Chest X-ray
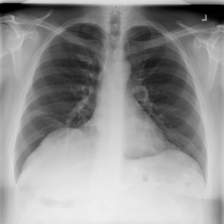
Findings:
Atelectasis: negative
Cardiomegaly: negative
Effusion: negative
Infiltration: negative
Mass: negative
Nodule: negative
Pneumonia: negative
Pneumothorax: negative
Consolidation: negative
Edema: negative
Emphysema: negative
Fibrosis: negative
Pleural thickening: negative
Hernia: negative